【题型】解答题　【知识点】平面几何　【难度】easy
综合与实践

【问题情境】

在数学活动课上, 同学们以"折叠矩形"为主题开展数学活动。已知, 在矩形 $ABCD$ 中, $AB = 6$, $AD = 10$, 点 $P$ 是 $AB$ 边上一点, 将 $\triangle APD$ 沿直线 $PD$ 折叠, 点 $A$ 的对应点为点 $E$。

【操作发现】

操作一：如图\textcircled{1}, 当点 $P$ 与点 $B$ 重合时, 过点 $E$ 作 $EF \parallel AB$, 交 $BD$ 于点 $F$, 连结 $AF$, 试判定四边形 $ABEF$ 的形状, 并说明理由。

操作二：如图\textcircled{2}, 当点 $E$ 落在 $BC$ 边上时, $AP = \frac{10}{3}$。

操作三：如图\textcircled{3}, 当点 $P$ 为 $AB$ 中点时, 延长 $DE$ 交 $BC$ 于点 $G$, 连结 $PG$, 则 $\tan \angle PGB = $ \underline{\hspace{2cm}}。

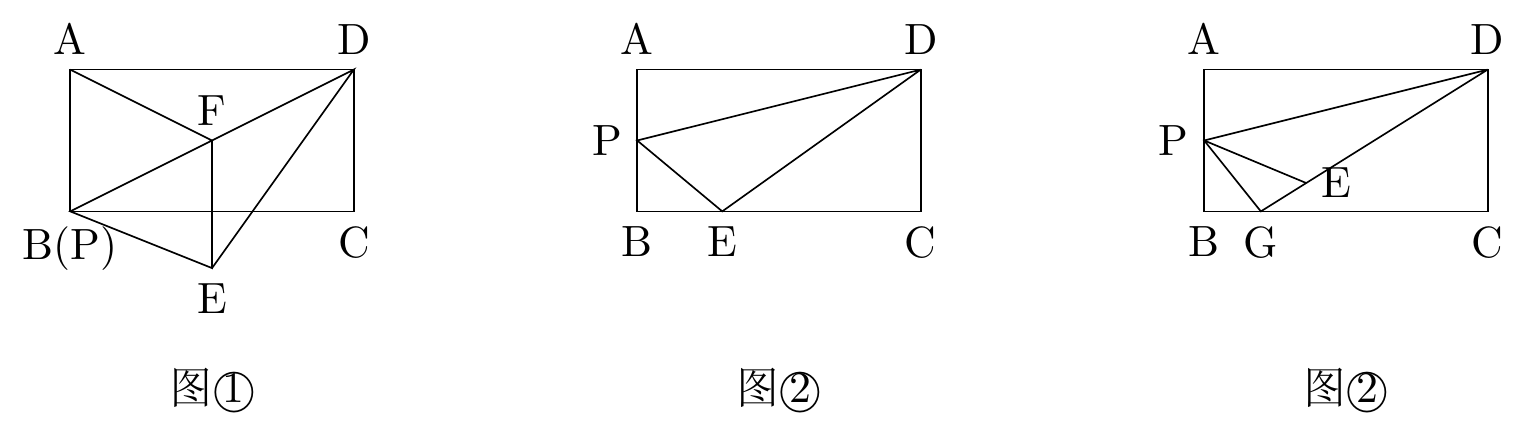
【解答】
解：
操作一：四边形 $ABEF$ 是菱形, 理由如下：

由折叠的性质可知, $AB = BE$, $AF = EF$, $\angle ABF = \angle EBF$,

$\because EF \parallel AB$,

$\therefore \angle ABF = \angle EFB$,

$\therefore \angle EFB = \angle EBF$,

$\therefore BE = EF$,

$\therefore AB = AF = EF = BE$,

$\therefore$ 四边形 $ABEF$ 是菱形；

操作二：如图\textcircled{2}, 由翻折可知：$AP = EP$, $AD = ED = 10$,

在矩形 $ABCD$ 中, $CD = AB = 6$, $\angle B = \angle C = 90^\circ$,

$\therefore EC = \sqrt{DE^2 - CD^2} = \sqrt{10^2 - 6^2} = 8$,

$\therefore BE = BC - EC = 10 - 8 = 2$,

$\therefore BP = AB - AP = 6 - AP$,

在 $Rt\triangle BPE$ 中, 根据勾股定理得：

$EP^2 = BP^2 + BE^2$,

$\therefore AP^2 = (6 - AP)^2 + 2^2$,

$\therefore AP = \frac{10}{3}$,

故答案为：$\frac{10}{3}$；

操作三：如图\textcircled{3}, $\because$ 点 $P$ 为 $AB$ 中点,

$\therefore AP = BP = \frac{1}{2} AB = 3$,

由翻折可知：$AP = EP = 3$, $AD = ED = 10$, $\angle DEP = \angle A = 90^\circ$,

$\therefore \angle DEG = \angle B = 90^\circ$,

$\because PG = PG$,

$\therefore Rt\triangle BPG \cong Rt\triangle EPG$(HL),

$\therefore BG = GE$,

$\therefore DG = DE + EG = 10 + BG$,

$\therefore GC = BC - BG = 10 - BG$,

在 $Rt\triangle DCG$ 中, $CD = 6$, 根据勾股定理得：

$DG^2 = GC^2 + CD^2$,

$\therefore (10 + BG)^2 = (10 - BG)^2 + 6^2$,

$\therefore BG = \frac{9}{10}$,

$\therefore \tan \angle PGB = \frac{PB}{BG} = \frac{3}{\frac{9}{10}} = \frac{10}{3}$,

故答案为：$\frac{10}{3}$．